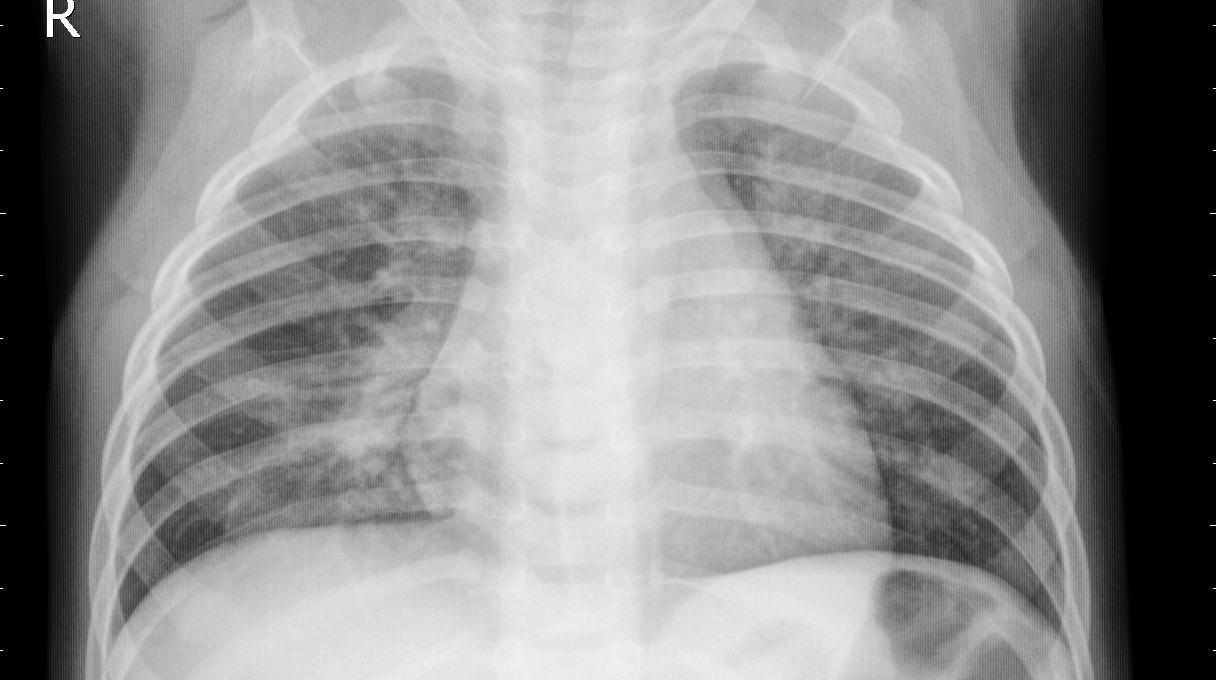
Diagnosis: PNEUMONIA